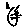
Label: cat